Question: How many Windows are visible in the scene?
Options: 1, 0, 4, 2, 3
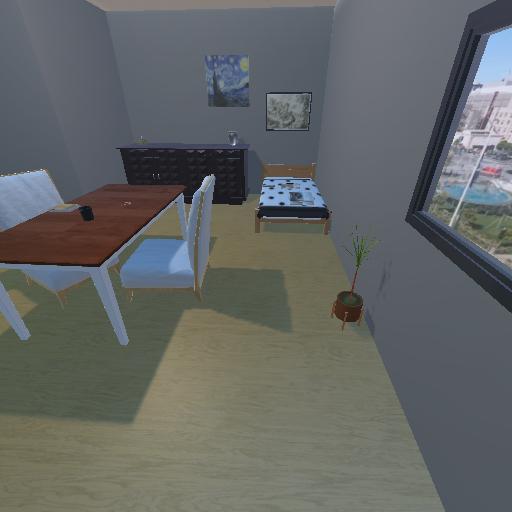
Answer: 1